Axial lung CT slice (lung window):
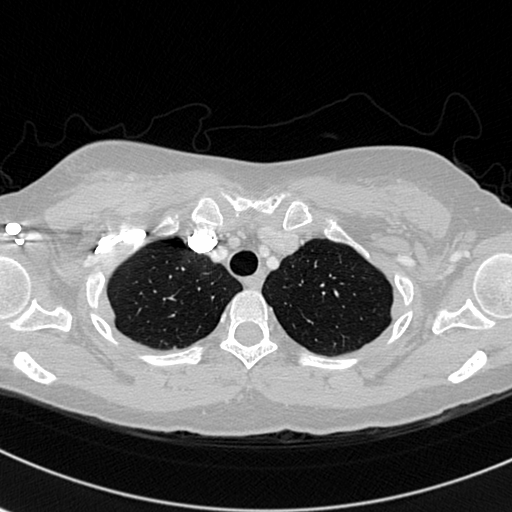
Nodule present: no